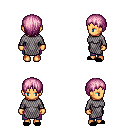
a pixel art fantasy rpg character, female body template, human, tanned skin, chain mail, magenta pants, pink plain hairstyle, black slippers, four views (front, back, left, right), 2x2 character sprite sheet, small pixel art, hard edges, no anti-aliasing